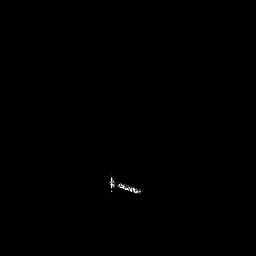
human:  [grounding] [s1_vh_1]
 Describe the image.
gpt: In the satellite image, there is  <ref>1 medium ship </ref> <box>[[40, 66, 55, 75, 0]]</box> located at bottom.